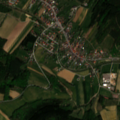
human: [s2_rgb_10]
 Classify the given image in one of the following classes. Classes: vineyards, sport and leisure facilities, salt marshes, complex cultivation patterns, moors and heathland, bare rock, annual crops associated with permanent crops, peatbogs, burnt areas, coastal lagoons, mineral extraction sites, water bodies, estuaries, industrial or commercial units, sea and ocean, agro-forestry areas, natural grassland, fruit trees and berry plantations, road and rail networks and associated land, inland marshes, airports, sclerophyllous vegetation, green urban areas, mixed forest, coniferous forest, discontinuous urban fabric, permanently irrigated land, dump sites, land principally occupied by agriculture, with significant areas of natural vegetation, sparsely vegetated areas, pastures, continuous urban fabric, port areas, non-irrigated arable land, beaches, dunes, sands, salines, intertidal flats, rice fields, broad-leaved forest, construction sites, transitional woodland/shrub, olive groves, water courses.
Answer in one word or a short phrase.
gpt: discontinuous urban fabric, non-irrigated arable land, complex cultivation patterns, mixed forest